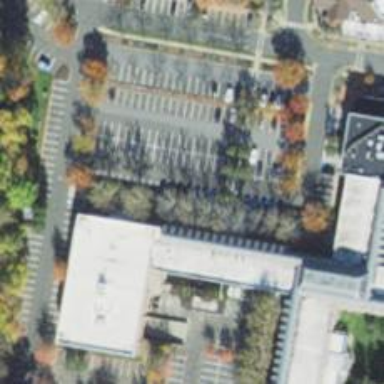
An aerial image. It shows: Parking space is available.